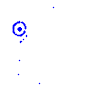
Particle: kaon